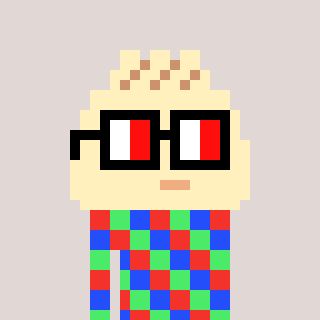
a pixel art character with square glasses with black frames and red eyes, a porkbao-shaped head and a hotbrown-colored body on a warm background